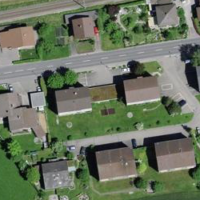
EUNIS habitat code: 55
Species observed at this site:
Tanacetum vulgare
Clematis vitalba